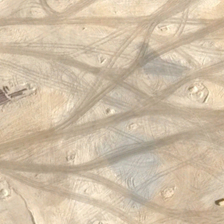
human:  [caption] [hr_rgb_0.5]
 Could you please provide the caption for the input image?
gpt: many signs are in a piece of yellow desert .

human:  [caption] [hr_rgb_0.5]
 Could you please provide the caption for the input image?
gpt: many signs are in a piece of yellow desert .

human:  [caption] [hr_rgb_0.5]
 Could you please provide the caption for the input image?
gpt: many signs are in a piece of yellow desert .

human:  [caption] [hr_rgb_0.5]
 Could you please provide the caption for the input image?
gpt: many signs are in a piece of yellow desert .

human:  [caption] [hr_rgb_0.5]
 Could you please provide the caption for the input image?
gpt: many signs are in a piece of yellow desert .